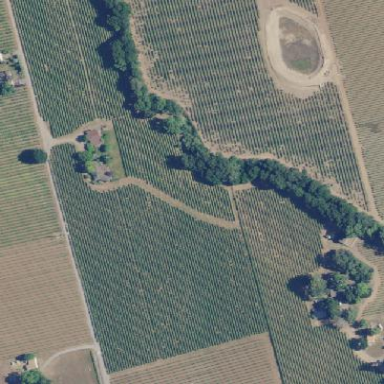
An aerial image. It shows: Olive tree orchard.